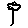
Label: flower